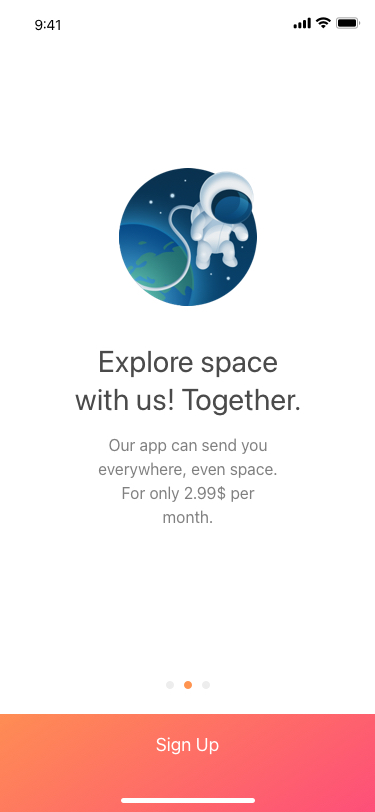
Text in this UI design:
Sign Up
Explore space
with us! Together.
Our app can send you
everywhere, even space.
For only 2.99$ per month.